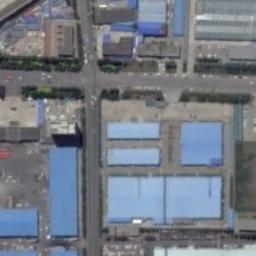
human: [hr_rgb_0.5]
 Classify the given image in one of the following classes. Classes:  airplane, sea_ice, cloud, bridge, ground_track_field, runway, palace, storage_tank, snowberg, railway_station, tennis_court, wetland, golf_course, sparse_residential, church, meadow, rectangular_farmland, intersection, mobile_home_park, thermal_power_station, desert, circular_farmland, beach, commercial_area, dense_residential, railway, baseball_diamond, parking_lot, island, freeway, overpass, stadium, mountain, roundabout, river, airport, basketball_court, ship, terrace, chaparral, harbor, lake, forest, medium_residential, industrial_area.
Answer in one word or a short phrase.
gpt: industrial_area